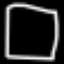
Label: square